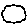
Label: cloud